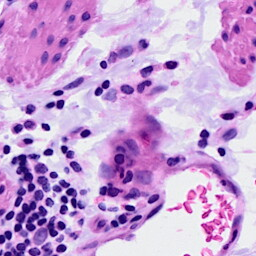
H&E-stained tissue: Ovarian